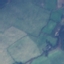
Label: Pasture